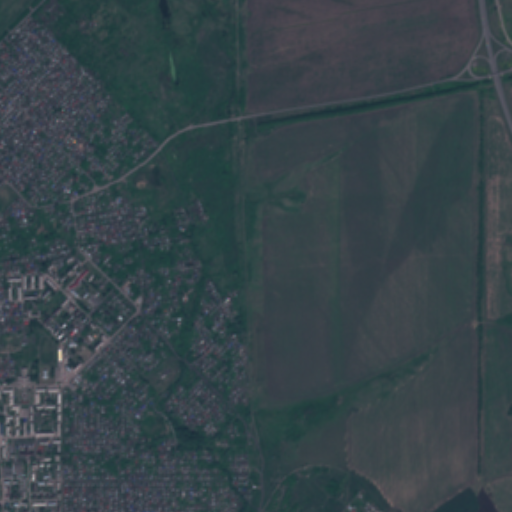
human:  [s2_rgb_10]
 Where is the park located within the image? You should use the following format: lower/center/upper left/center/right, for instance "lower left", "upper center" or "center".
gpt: The park is located in the center left of the image.
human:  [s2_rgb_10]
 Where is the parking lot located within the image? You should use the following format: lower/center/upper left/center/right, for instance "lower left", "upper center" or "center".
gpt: The parking lot is located in the lower left of the image.
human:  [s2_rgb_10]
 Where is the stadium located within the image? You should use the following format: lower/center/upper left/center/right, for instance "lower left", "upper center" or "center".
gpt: The stadium is located in the lower left of the image.
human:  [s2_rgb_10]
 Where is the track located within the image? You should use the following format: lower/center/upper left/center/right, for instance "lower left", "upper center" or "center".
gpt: The track is located in the center left of the image.
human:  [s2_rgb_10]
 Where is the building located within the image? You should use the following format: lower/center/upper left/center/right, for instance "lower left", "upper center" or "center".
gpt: There is no building in the image.